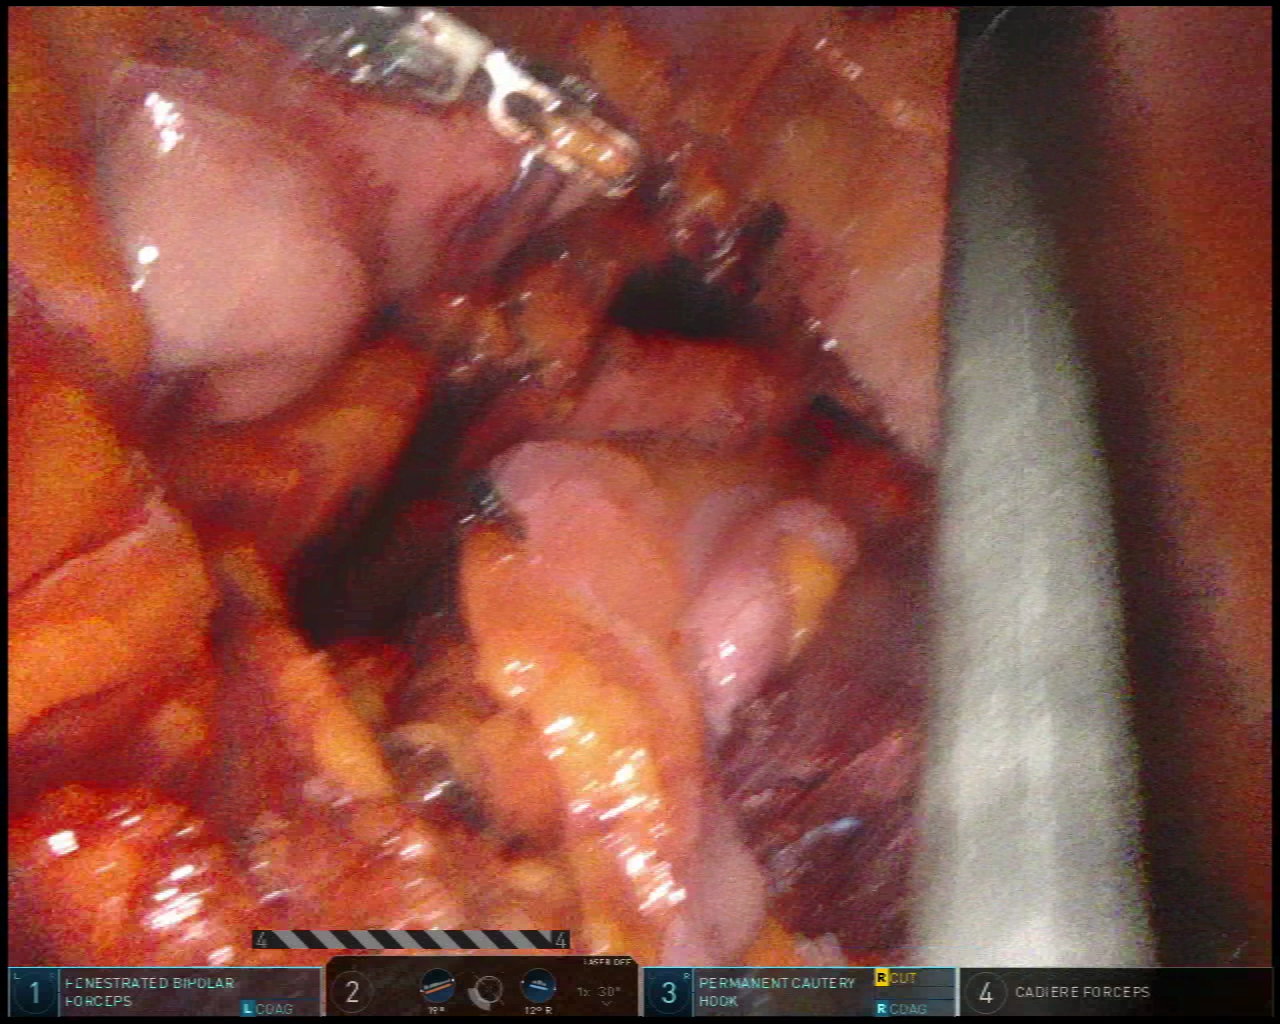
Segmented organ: stomach
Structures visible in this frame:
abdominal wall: yes
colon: yes
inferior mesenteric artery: no
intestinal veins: no
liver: no
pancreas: no
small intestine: no
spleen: no
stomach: yes
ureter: no
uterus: no
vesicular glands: no